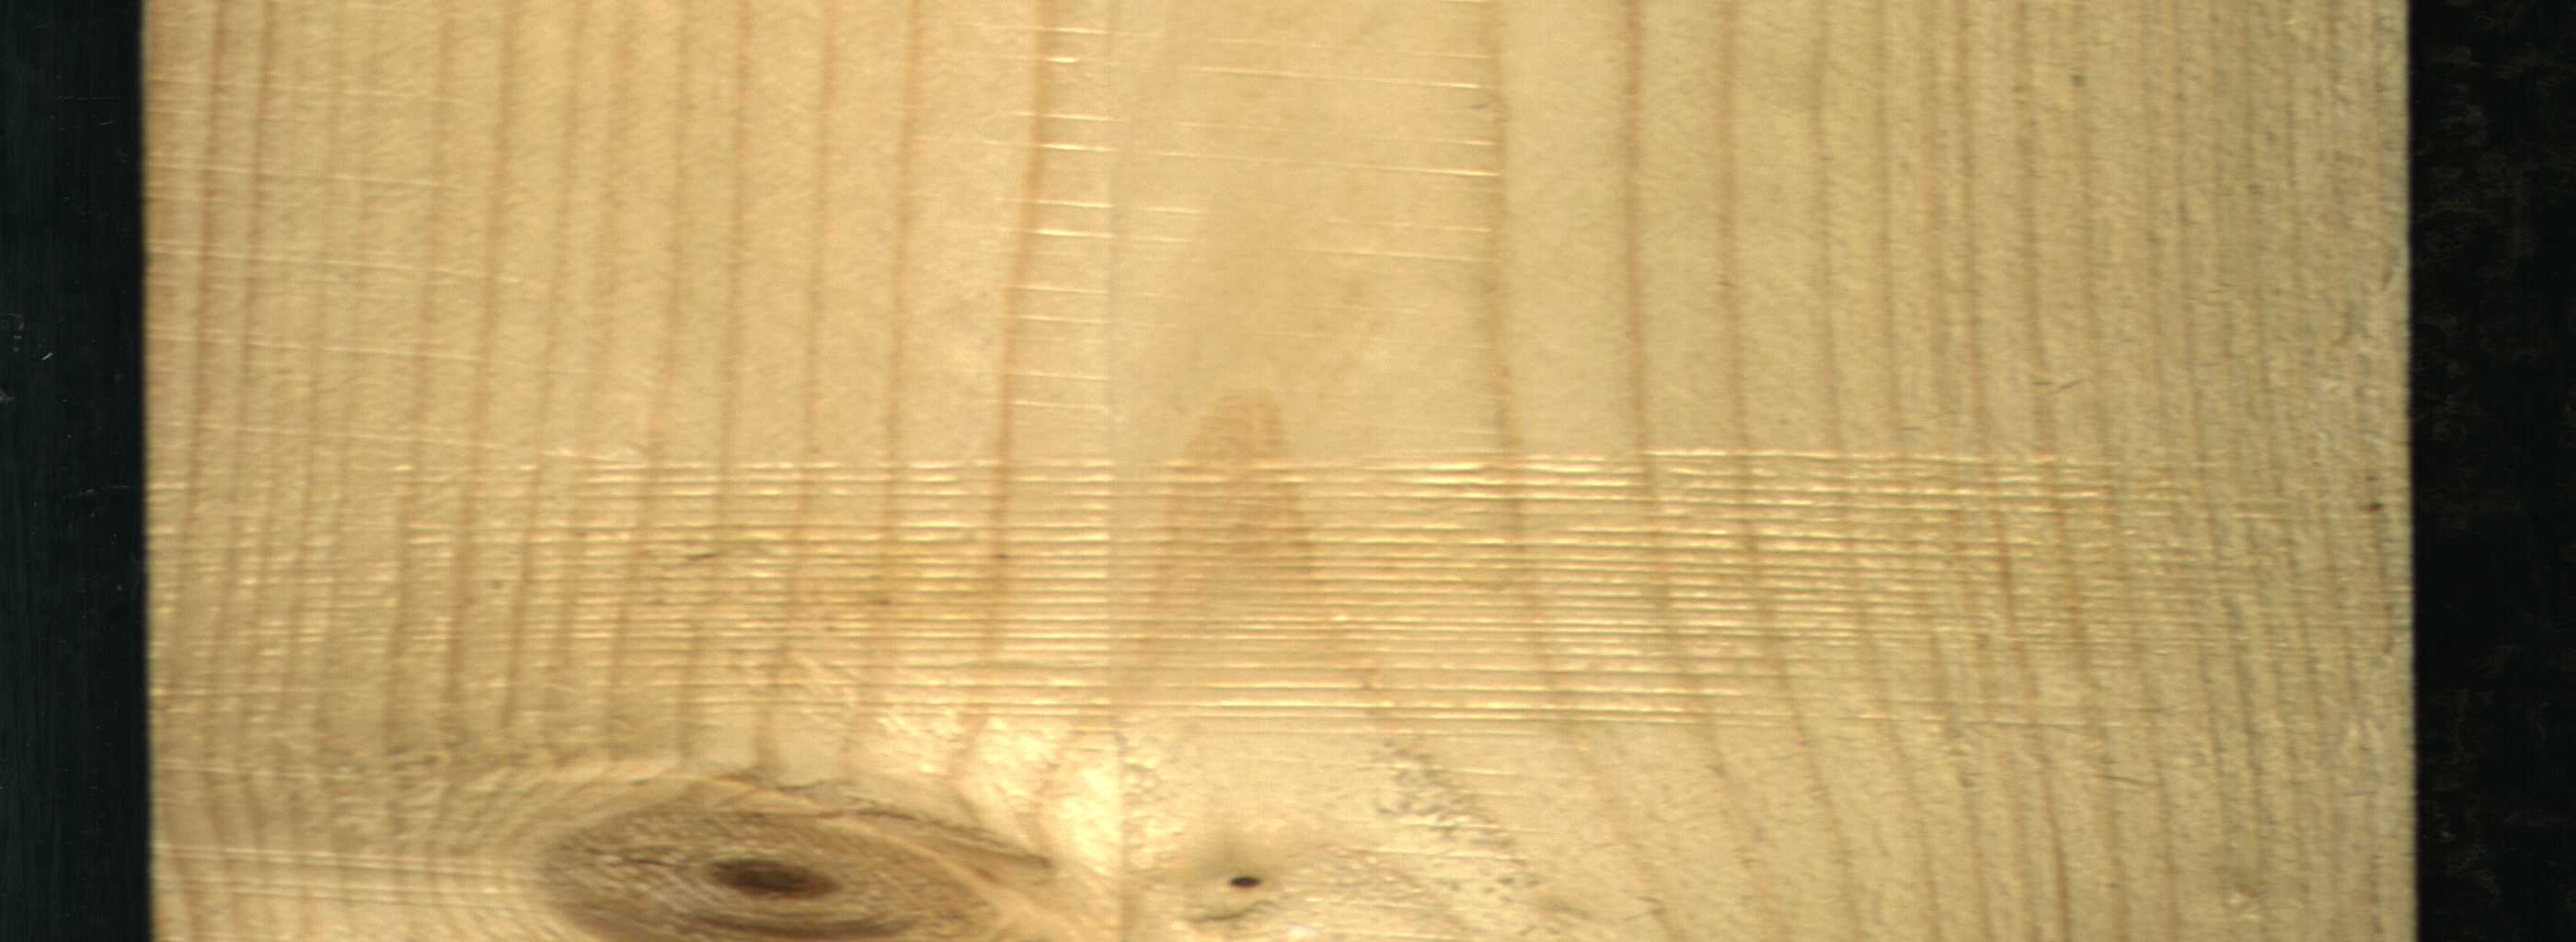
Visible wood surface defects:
Dead_Knot
Live_Knot